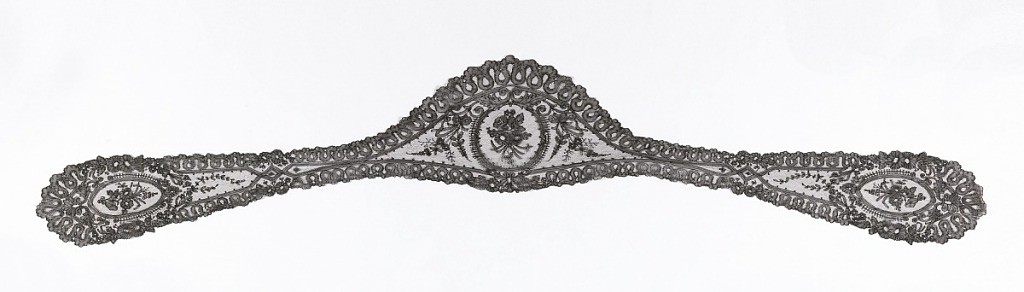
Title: Headcovering
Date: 19th century
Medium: silk Technique: bobbin lace, Chantilly style Label: silk bobbin lace
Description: Shaped head scarf or fall cap of black Chantilly-style lace, with a floral motif in the center and at each end with flowering sprays and ribbons filling spaces, within a border of sharply curving bands. Chantilly style.